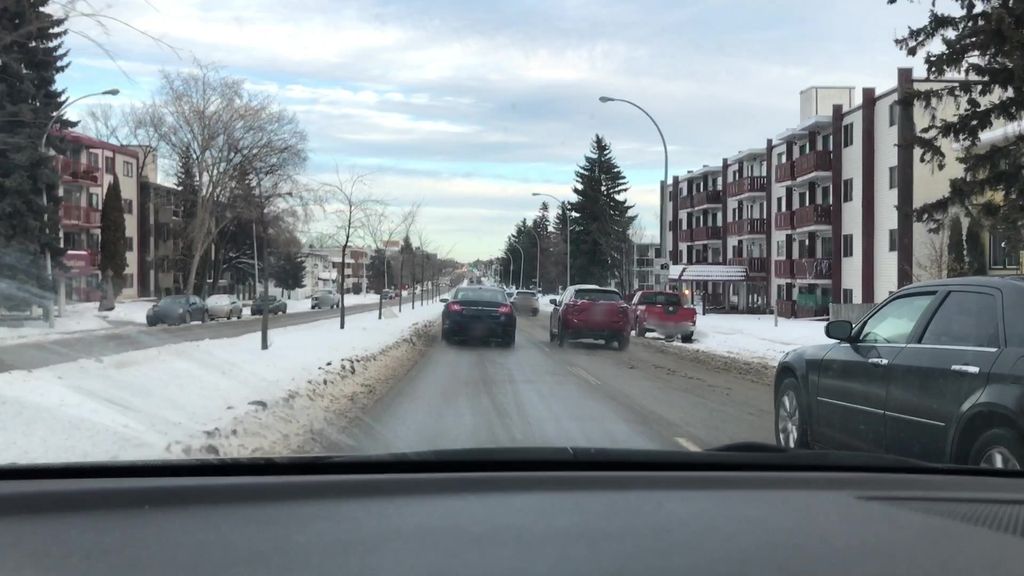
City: edmonton